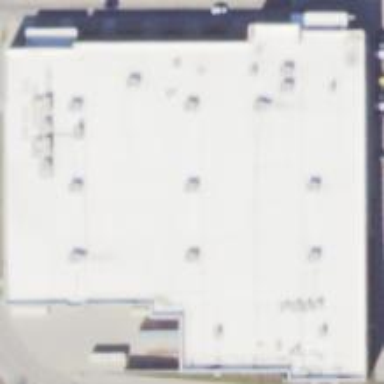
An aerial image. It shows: Department store building.